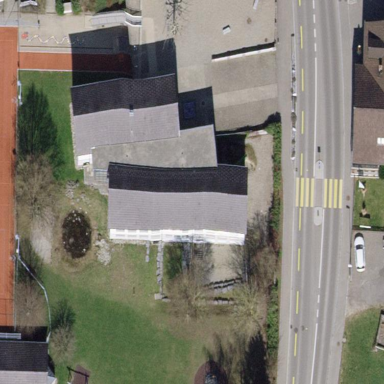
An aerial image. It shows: School building.